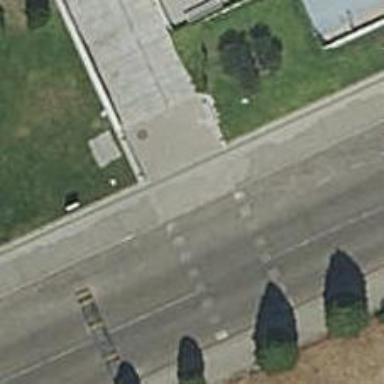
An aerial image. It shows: Set of steps on the road.